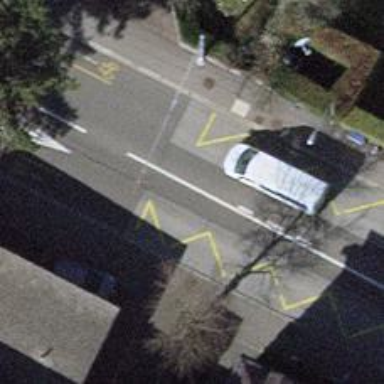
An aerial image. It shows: Trolleybus stop position for public transport.